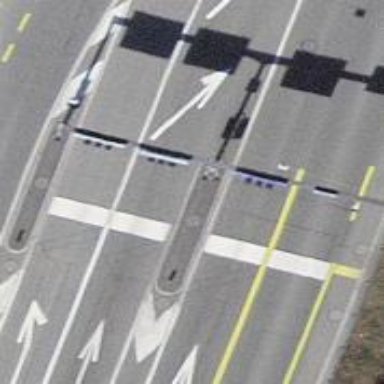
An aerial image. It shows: Secondary road with asphalt surface and dedicated cycle lane.